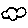
Label: cloud